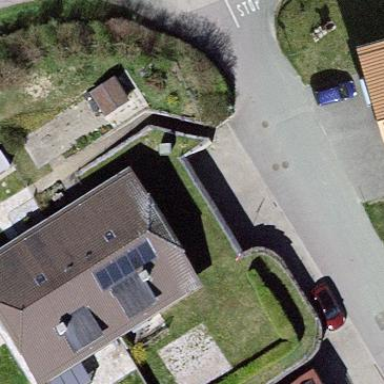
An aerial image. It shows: Building with half-hipped roof shape.